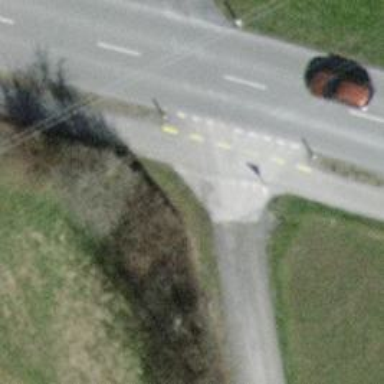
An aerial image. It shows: Asphalt cycleway.